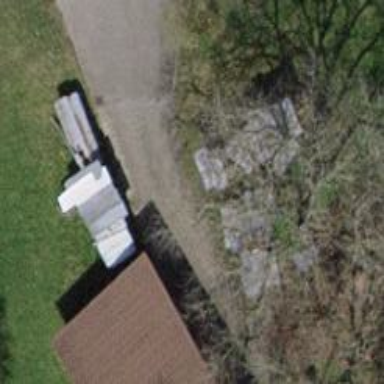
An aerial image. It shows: Residential road with paving stones.